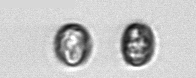
Label: Thalassiosira